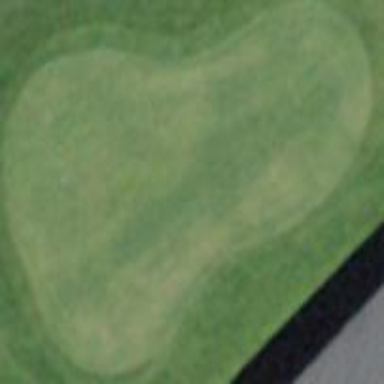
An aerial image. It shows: Green golf area with grass land use.